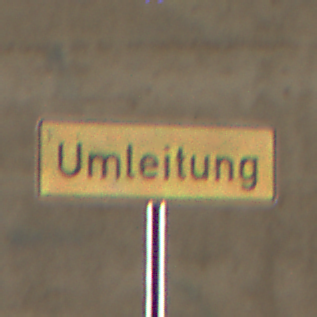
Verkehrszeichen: Umleitungsankuendigung
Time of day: Midday
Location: Roofed (Tunnel)
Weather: NotSpecified
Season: NotSpecified
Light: Natural